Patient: sex F, age 54
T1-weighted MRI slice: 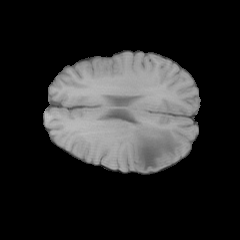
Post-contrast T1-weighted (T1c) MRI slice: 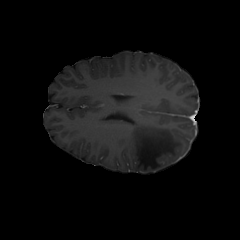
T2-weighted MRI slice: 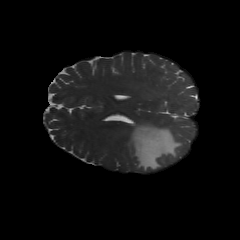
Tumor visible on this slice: yes
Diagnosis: Glioblastoma, IDH-wildtype
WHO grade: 4